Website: lowes
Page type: billing-address
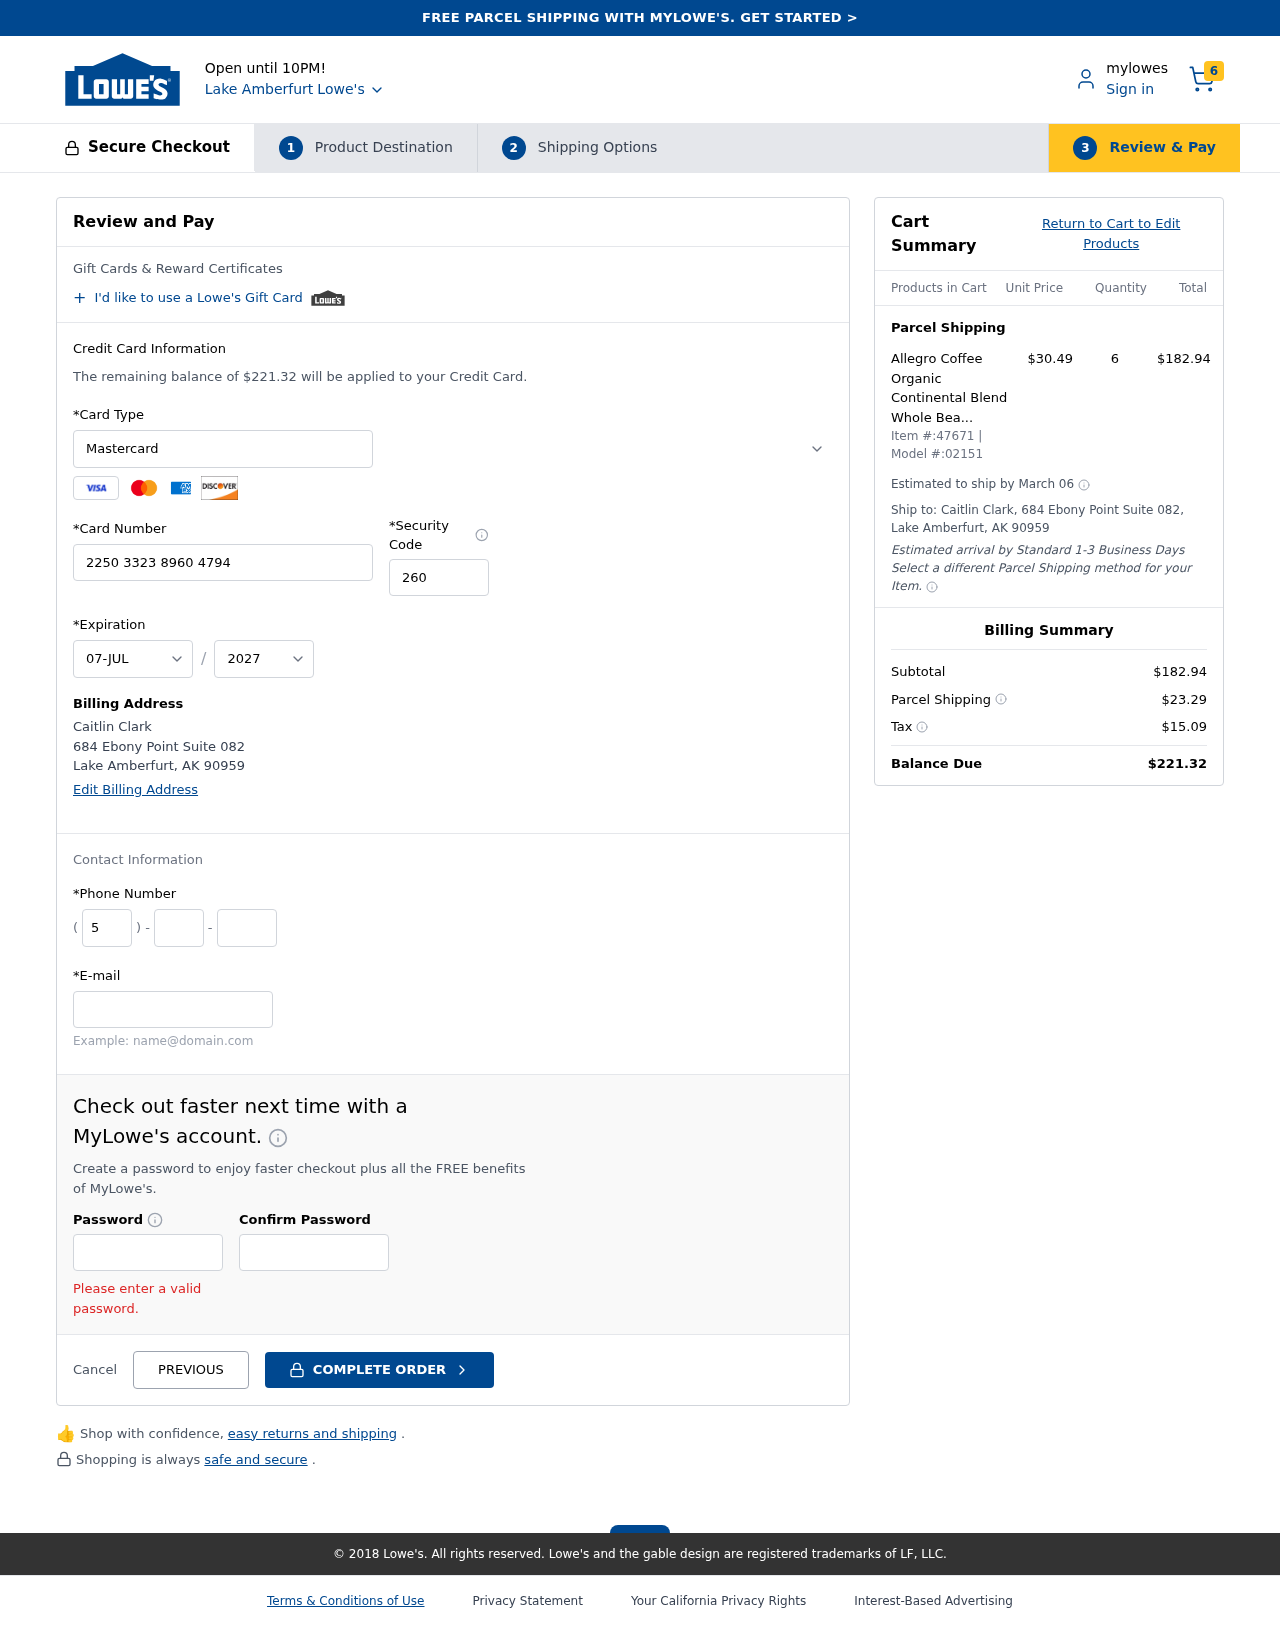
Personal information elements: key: PII_CARD_CVV
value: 260
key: PII_CARD_EXPIRY_MONTH
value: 07
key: PII_CARD_EXPIRY_YEAR
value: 27
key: PII_CARD_NUMBER
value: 2250 3323 8960 4794
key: PII_CARD_TYPE
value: Mastercard
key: PII_CITY
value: Lake Amberfurt
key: PII_CITY_STATE_ZIP
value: Lake Amberfurt, AK 90959
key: PII_EMAIL
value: cclark@hotmail.com
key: PII_FULLNAME
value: Caitlin Clark
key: PII_PHONE_AREA
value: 561
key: PII_PHONE_PREFIX
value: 440
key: PII_PHONE_SUFFIX
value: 2584
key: PII_STREET
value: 684 Ebony Point Suite 082
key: PII_FULLNAME2
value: Caitlin Clark
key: PII_STATE_ABBR
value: AK
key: PII_POSTCODE
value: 90959
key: PII_POSTCODE_FULL
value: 90959
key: PII_CITY_STATE
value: Lake Amberfurt, AK
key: PII_POSTCODE_NUMERIC
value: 90959
Product elements: key: PRODUCT1_NAME
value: Allegro Coffee Organic Continental Blend Whole Bean Coffee, 12 oz
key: PRODUCT1_PRICE
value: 30.49
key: PRODUCT1_QUANTITY
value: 6
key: PRODUCT_ITEM_NUMBER
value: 47671
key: PRODUCT_MODEL_NUMBER
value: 02151
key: PRODUCT1_LINE_TOTAL
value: $182.94
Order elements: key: ORDER_NUM_ITEMS
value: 6
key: ORDER_TOTAL
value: $221.32
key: ORDER_SHIPPING_DATE
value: March 06
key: ORDER_SUBTOTAL
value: $182.94
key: ORDER_SHIPPING_COST
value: $23.29
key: ORDER_TAX
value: $15.09